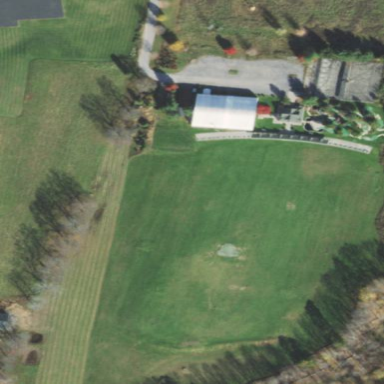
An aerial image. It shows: Golf course surrounded by greenery.